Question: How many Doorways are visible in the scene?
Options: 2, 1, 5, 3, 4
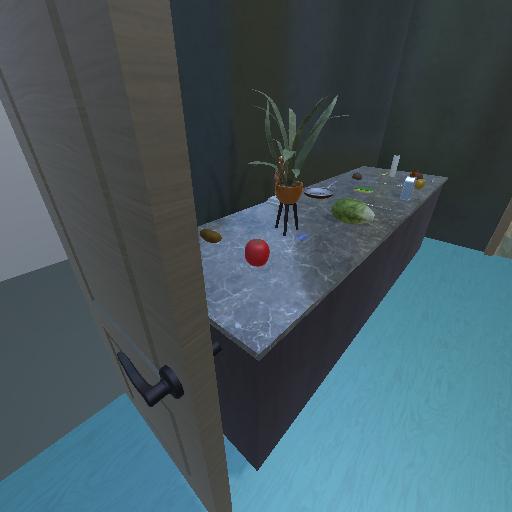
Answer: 2